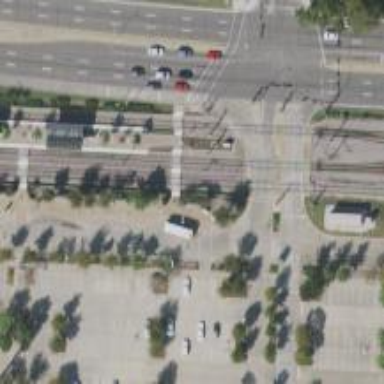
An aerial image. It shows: Busway road.